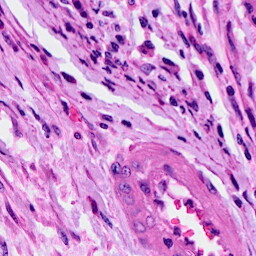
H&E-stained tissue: Cervix